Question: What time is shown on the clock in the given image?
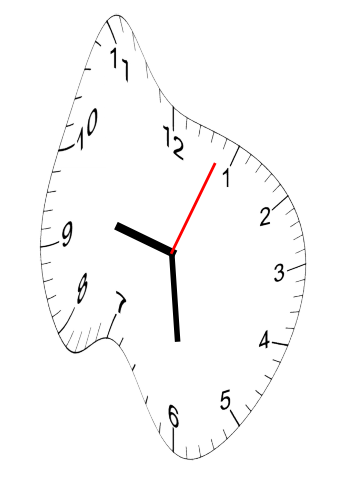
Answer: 09:29:04